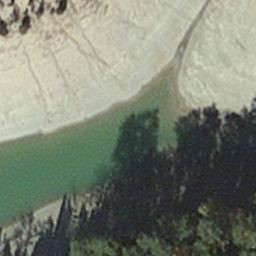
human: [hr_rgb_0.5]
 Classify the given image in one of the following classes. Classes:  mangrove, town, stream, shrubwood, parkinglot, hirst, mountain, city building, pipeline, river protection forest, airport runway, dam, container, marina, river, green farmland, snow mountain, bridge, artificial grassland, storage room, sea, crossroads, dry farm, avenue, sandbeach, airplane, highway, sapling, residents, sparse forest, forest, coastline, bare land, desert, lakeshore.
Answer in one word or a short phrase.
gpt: hirst